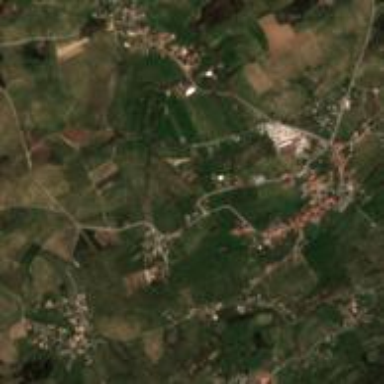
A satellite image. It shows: Small hamlet.